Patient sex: F
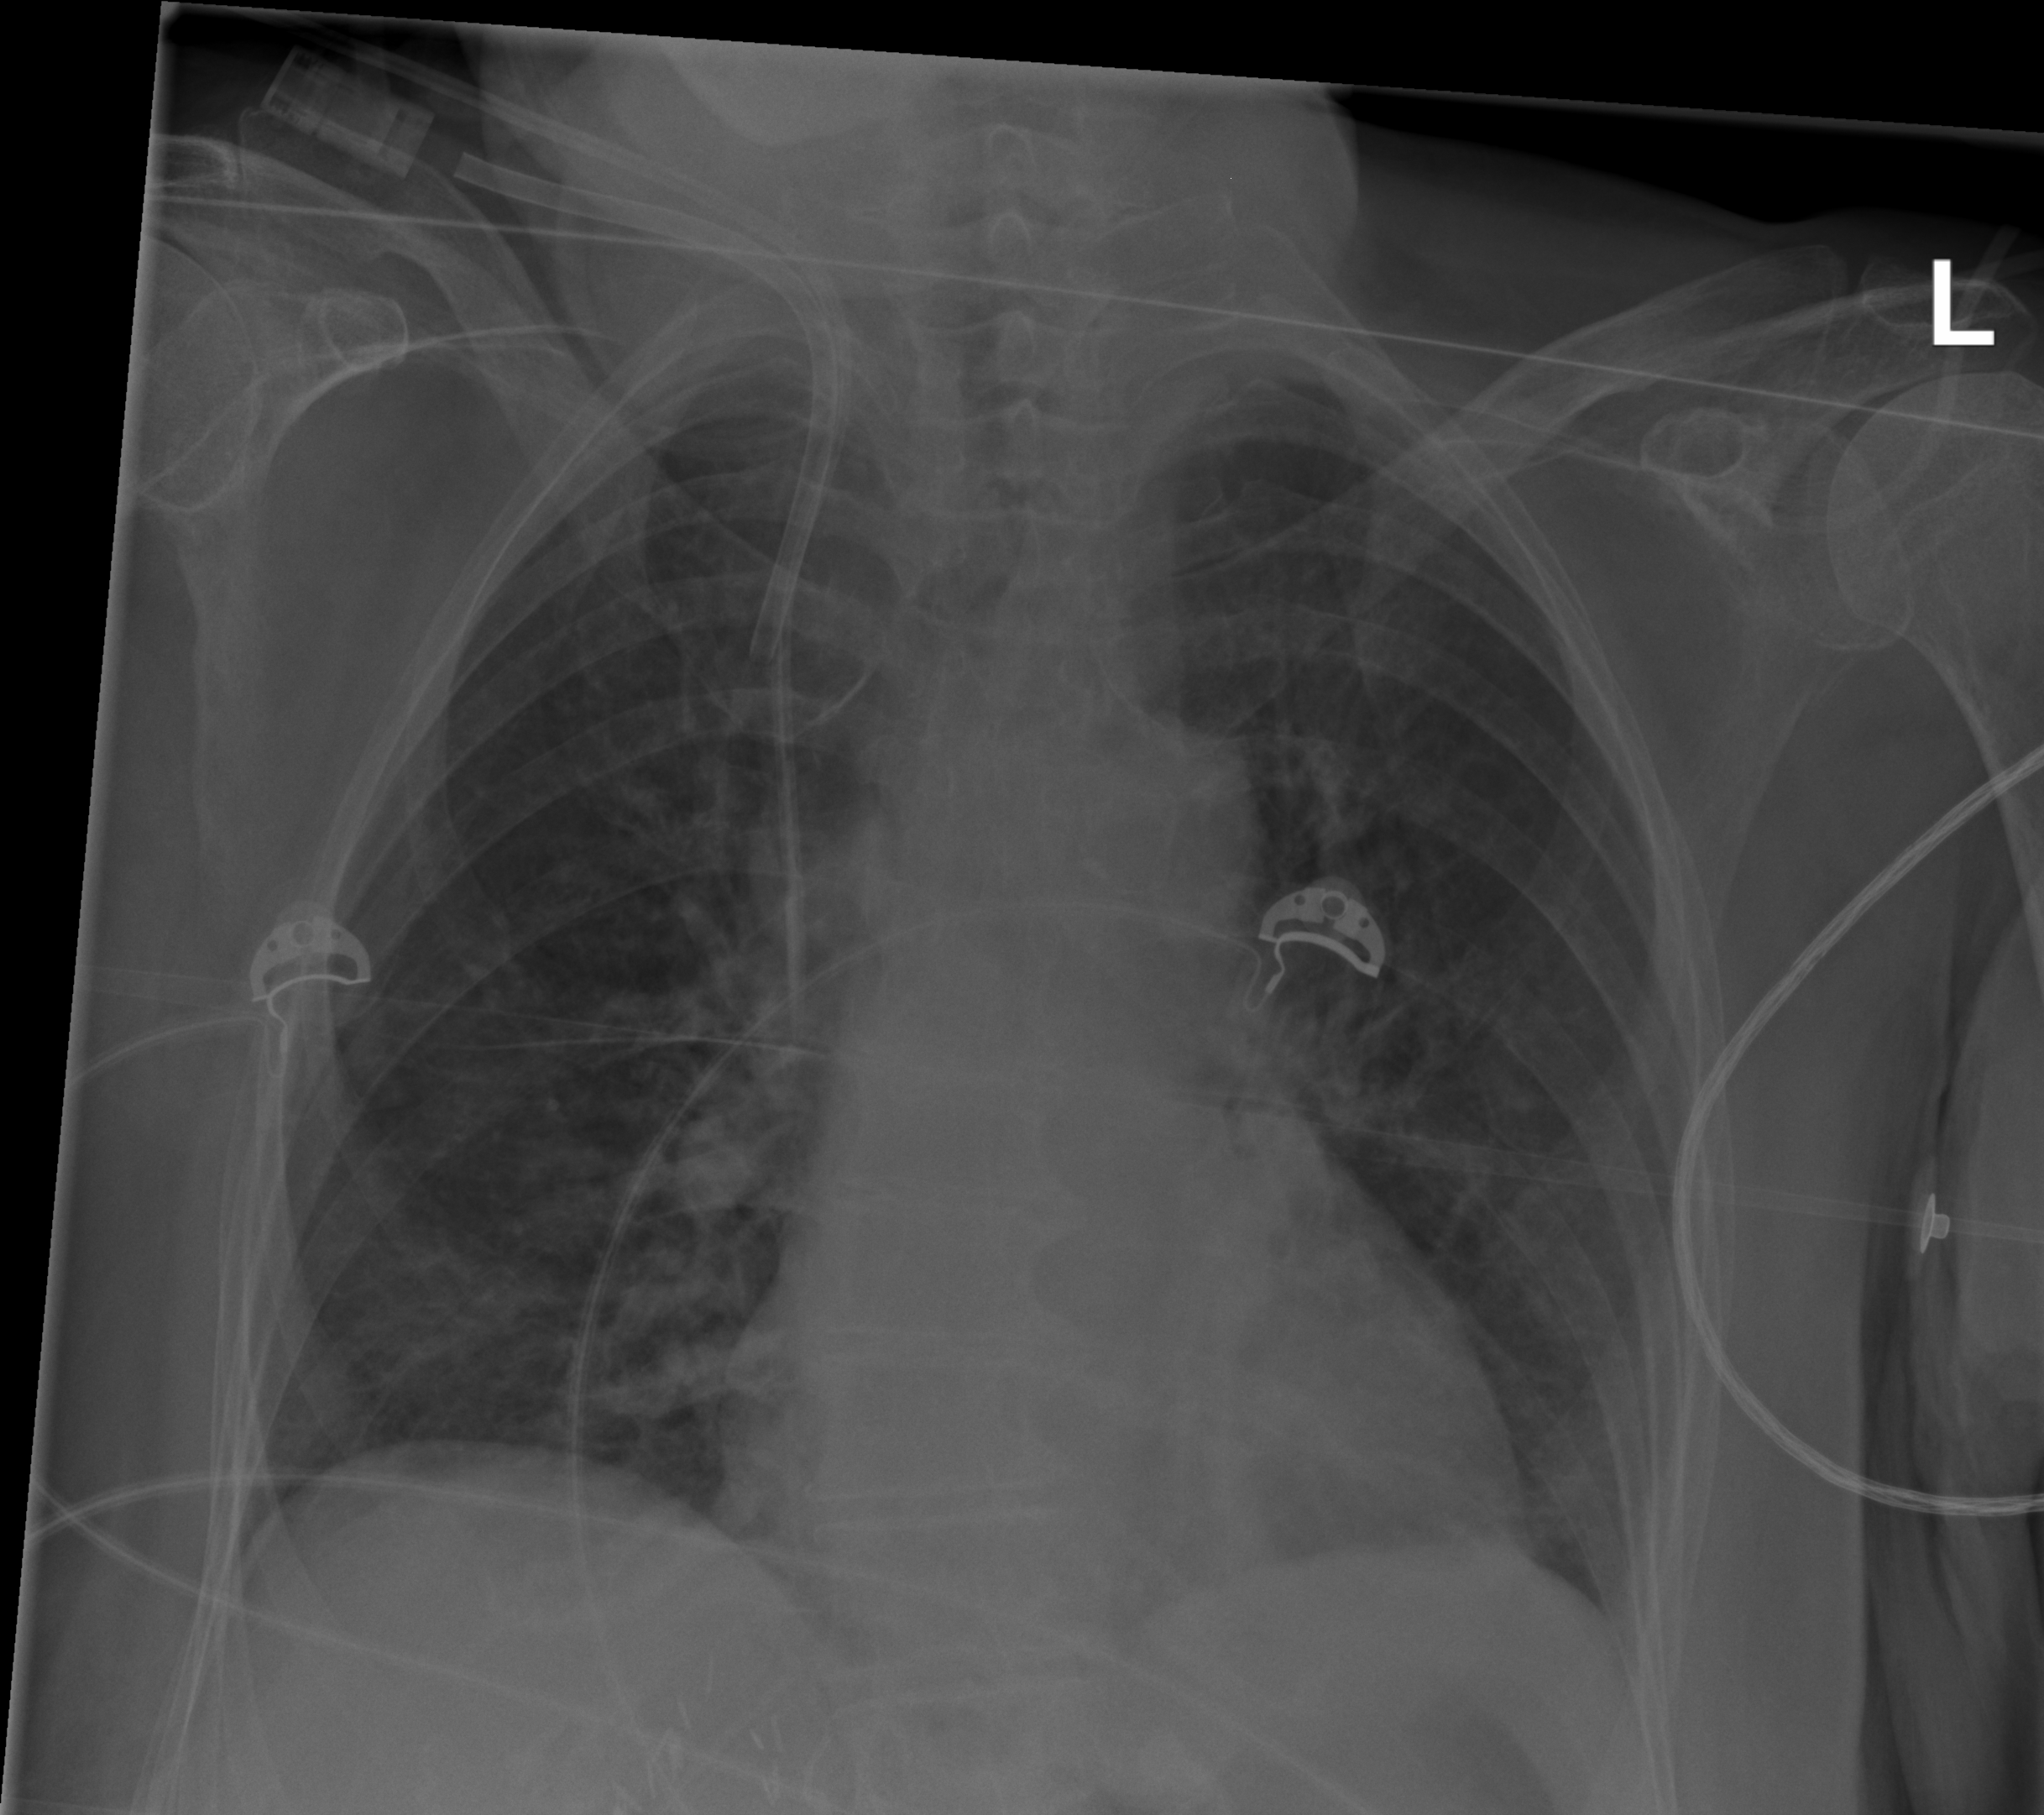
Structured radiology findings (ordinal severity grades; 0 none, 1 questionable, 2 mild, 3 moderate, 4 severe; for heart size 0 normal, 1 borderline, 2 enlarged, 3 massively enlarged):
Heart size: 2
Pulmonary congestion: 2
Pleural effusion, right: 0
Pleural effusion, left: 0
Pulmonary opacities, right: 0
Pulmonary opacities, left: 0
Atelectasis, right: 0
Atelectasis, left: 0